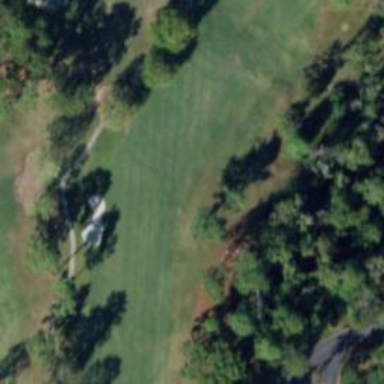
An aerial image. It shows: View of golf hole.